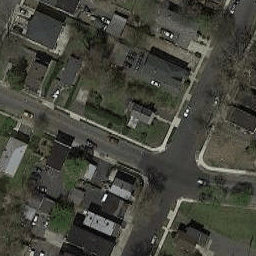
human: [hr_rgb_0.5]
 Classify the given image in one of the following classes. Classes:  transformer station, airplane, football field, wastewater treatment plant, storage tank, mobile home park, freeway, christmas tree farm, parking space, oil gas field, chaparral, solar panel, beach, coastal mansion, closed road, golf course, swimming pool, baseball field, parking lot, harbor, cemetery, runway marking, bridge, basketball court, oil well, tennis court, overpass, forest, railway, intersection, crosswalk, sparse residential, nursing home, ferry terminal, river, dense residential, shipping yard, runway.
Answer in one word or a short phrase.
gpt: intersection